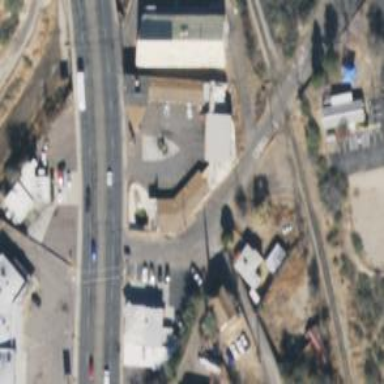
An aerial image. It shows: Building that is motel.